Question: How can I add a shadow over the image (right at the bottom) in order to have the title to be clearly visible.
See the image below.

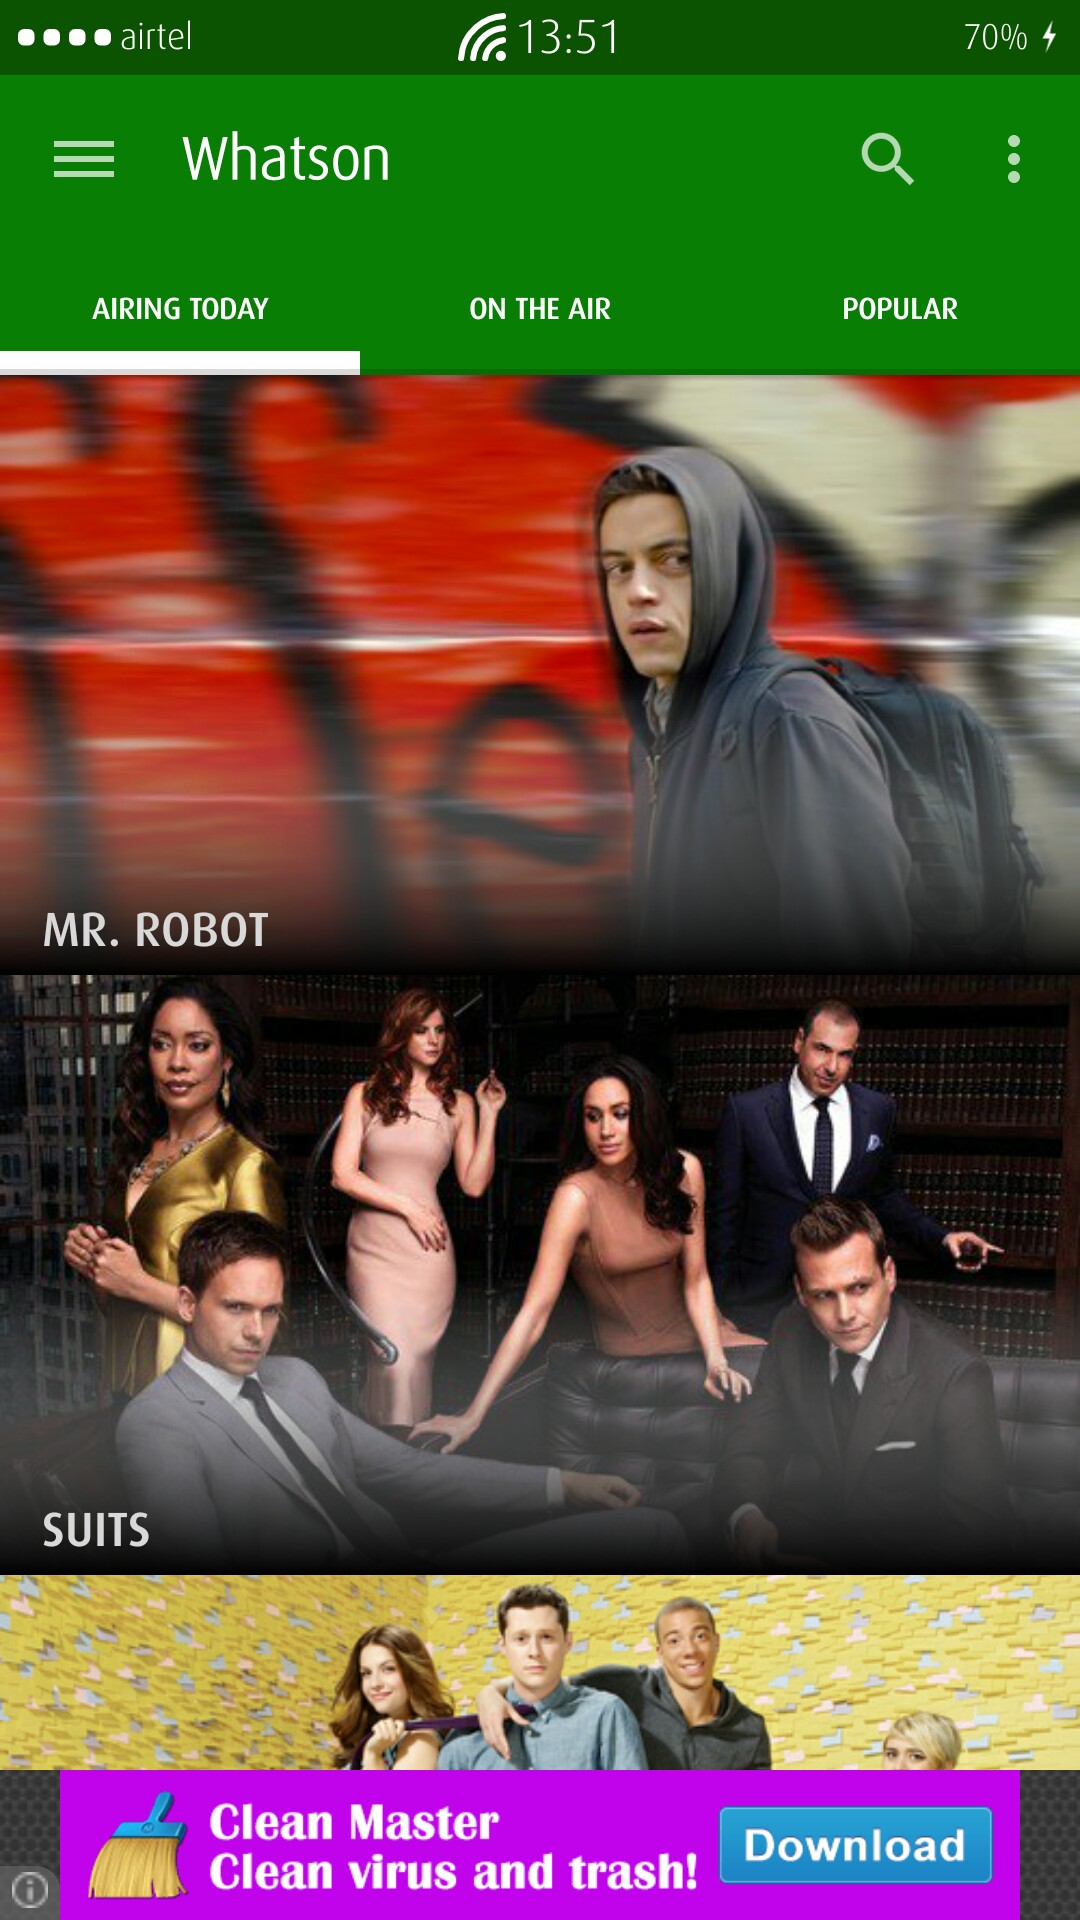
Answer: I wrote an application, which has the same effect. What I did is, I created a which has the and another which has the same height of the ImageView. Then I add a transparent gradient background to the .
'''
<FrameLayout
android:layout_width="match_parent"
android:layout_height="wrap_content">
<ImageView
android:layout_width="match_parent"
android:layout_height="180dp"
android:src="@drawable/image"
android:adjustViewBounds="true" />
<View
android:layout_width="match_parent"
android:layout_height="180dp"
android:background="@drawable/gradient" />
</FrameLayout>
'''
'''
<shape xmlns:android="http://schemas.android.com/apk/res/android"
android:shape="rectangle">
<gradient
android:angle="90"
android:endColor="#00ffffff"
android:startColor="#aa000000"
android:centerColor="#00ffffff" />
</shape>
'''
<URL>